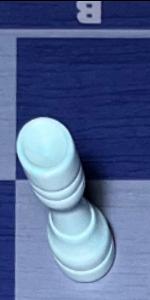
Label: Rook_White